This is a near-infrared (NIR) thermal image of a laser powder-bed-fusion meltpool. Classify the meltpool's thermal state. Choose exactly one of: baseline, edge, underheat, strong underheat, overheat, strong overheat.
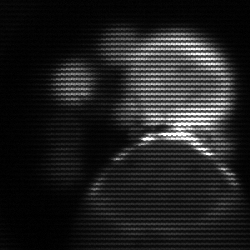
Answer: edge